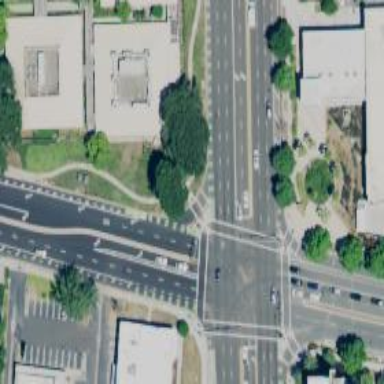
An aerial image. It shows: Footway located on traffic island.